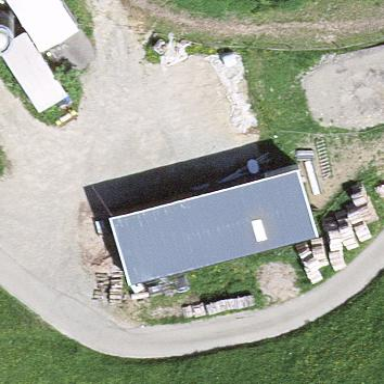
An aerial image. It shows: Shed.